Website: walmart
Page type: payment
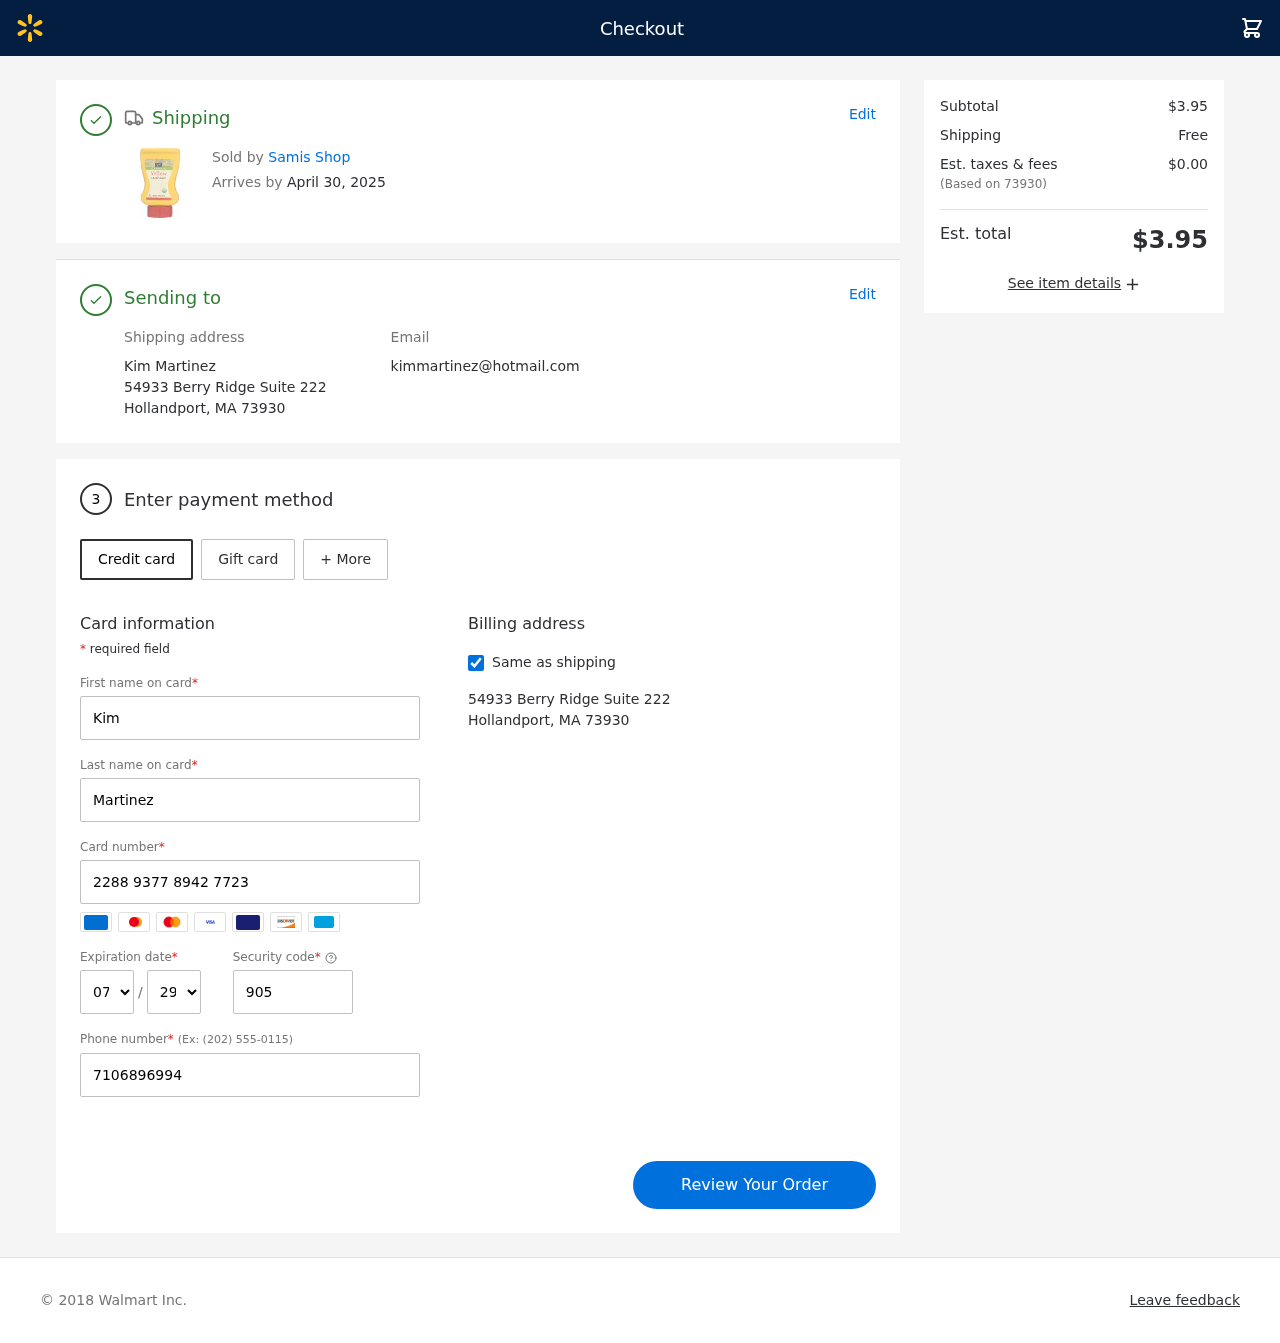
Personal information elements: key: PII_CARD_CVV
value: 905
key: PII_CARD_EXPIRY_MONTH
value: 07
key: PII_CARD_EXPIRY_YEAR
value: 29
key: PII_CARD_NUMBER
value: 2288 9377 8942 7723
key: PII_CITY_STATE_ZIP
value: Hollandport, MA 73930
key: PII_EMAIL
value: kimmartinez@hotmail.com
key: PII_FIRSTNAME
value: Kim
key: PII_FULLNAME
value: Kim Martinez
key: PII_LASTNAME
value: Martinez
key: PII_PHONE
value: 7106896994
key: PII_POSTCODE
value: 73930
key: PII_STREET
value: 54933 Berry Ridge Suite 222
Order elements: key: ORDER_DELIVERY_DATE
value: April 30, 2025
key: ORDER_SUBTOTAL
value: $3.95
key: ORDER_SHIPPING_COST
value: Free
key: ORDER_TAX
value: $0.00
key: ORDER_TOTAL
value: $3.95